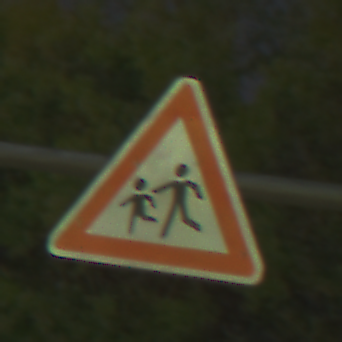
Verkehrszeichen: KinderRechts
Umgebung: Outdoor, Urban
Tageszeit: Night
Wetter: PartlyCloudy
Licht: Artificial
Jahreszeit: NotSpecified
Kontrast: HighContrast